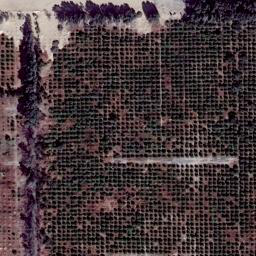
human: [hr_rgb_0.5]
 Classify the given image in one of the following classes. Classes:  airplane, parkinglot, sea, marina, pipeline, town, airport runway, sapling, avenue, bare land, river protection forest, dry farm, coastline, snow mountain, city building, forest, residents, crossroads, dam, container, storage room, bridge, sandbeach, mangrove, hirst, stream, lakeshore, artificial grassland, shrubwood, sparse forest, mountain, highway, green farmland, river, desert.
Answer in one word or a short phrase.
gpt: dry farm